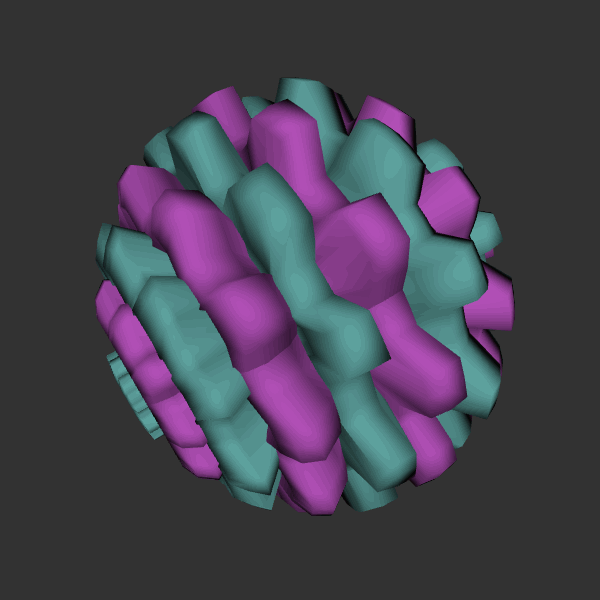
Background: dark